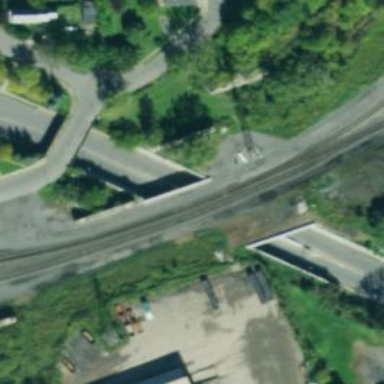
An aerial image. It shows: Abandoned railway.